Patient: sex M, age 62
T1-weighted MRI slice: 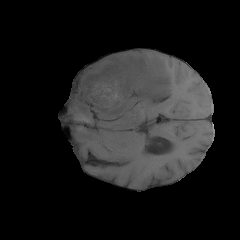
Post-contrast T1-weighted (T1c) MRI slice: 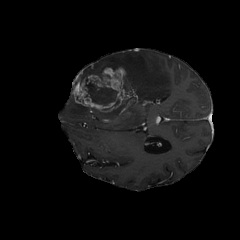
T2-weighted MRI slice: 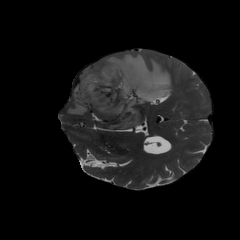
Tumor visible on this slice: yes
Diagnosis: Glioblastoma, IDH-wildtype
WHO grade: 4